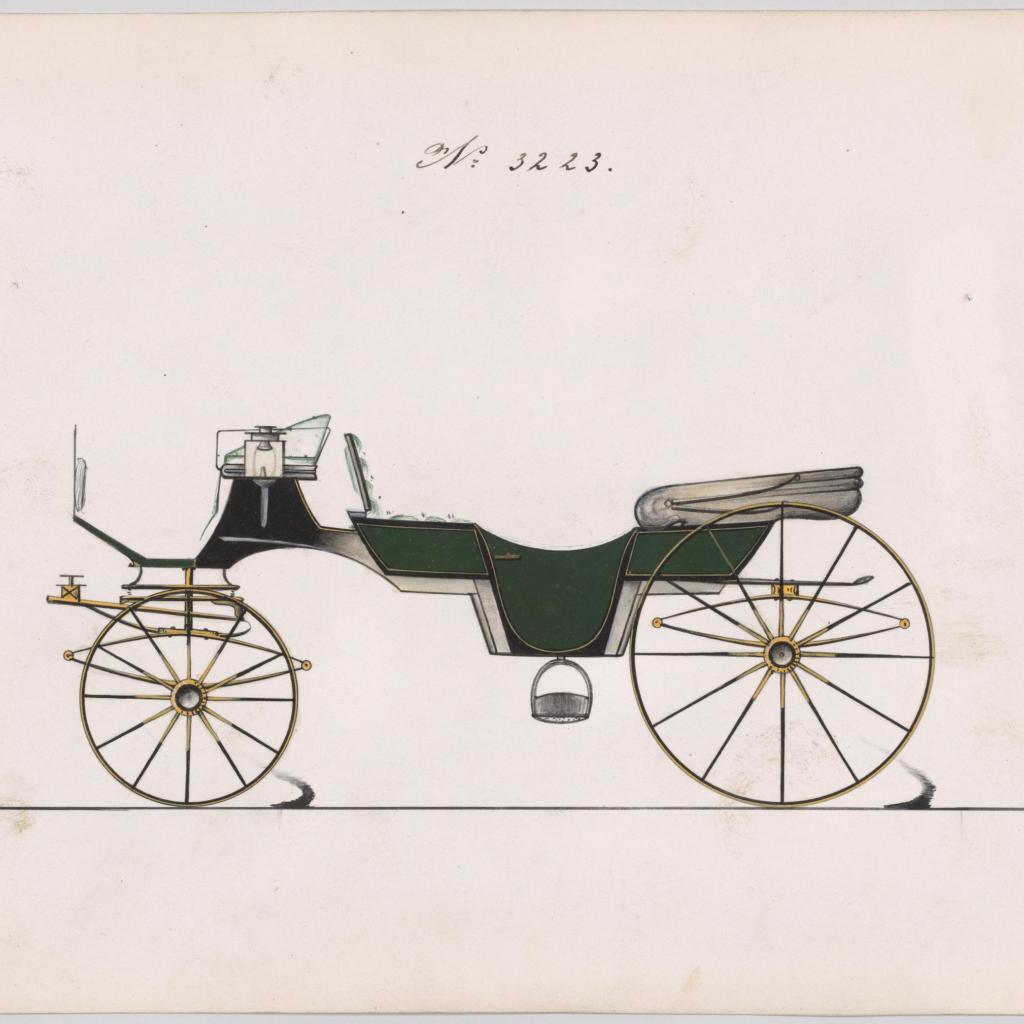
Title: Design for Vis-à-vis, no. 3223
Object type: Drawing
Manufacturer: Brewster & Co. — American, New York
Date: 1876
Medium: Pen and black ink, watercolor and gouache with gum arabic
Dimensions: Sheet: 6 5/8 x 9 7/16 in. (16.8 x 24 cm)
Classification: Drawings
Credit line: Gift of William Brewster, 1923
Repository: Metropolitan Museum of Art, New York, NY